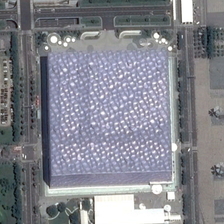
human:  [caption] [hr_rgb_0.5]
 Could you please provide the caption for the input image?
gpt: it is a purple building, gray roads, green trees and grassland .

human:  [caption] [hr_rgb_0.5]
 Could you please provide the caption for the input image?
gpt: a parking lot and many green trees are near a square center .

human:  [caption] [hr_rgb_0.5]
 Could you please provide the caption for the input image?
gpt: this is a building, roads, trees and grassland .

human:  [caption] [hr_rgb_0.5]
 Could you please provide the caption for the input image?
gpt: a parking lot and many green trees are near a square center .

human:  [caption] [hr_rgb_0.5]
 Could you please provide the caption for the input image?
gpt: this is a building, roads, trees and grassland .